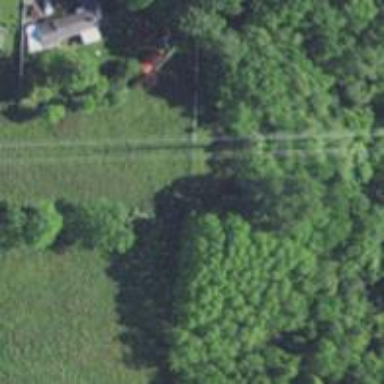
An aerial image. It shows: Power pole.